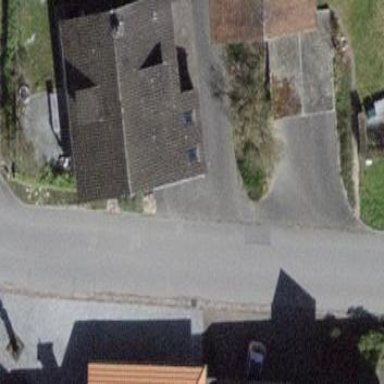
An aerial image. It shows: Building with tiled roof.